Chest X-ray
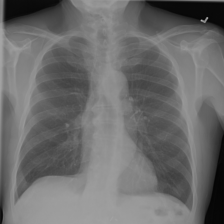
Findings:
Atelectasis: negative
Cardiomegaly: negative
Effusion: negative
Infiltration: negative
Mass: negative
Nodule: negative
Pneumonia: negative
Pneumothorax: negative
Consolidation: negative
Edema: negative
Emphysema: negative
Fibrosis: negative
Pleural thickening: negative
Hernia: negative